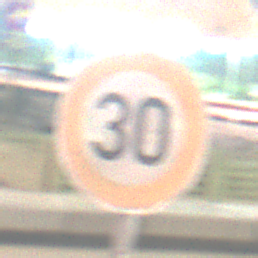
Verkehrszeichen: Geschwindigkeit30
Zusatzzeichen oben: AmphibienwanderungRechts
Umgebung: Outdoor, Urban
Tageszeit: Night
Wetter: PartlyCloudy
Licht: Artificial
Jahreszeit: NotSpecified
Kontrast: HighContrast